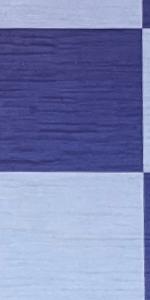
Label: Empty